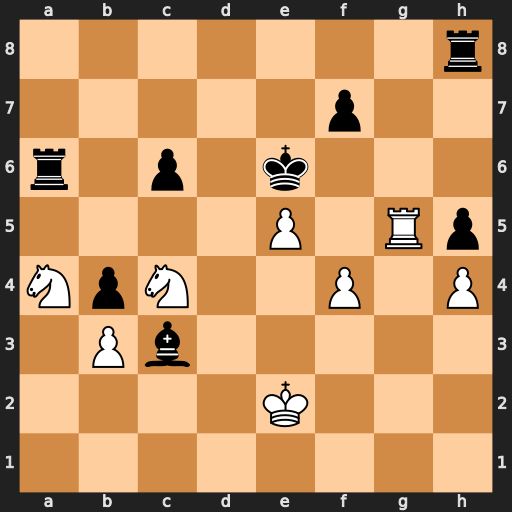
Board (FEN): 7r/5p2/r1p1k3/4P1Rp/NpN2P1P/1Pb5/4K3/8
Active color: w
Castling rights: -
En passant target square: -
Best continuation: Nc5+ Ke7 Nxa6